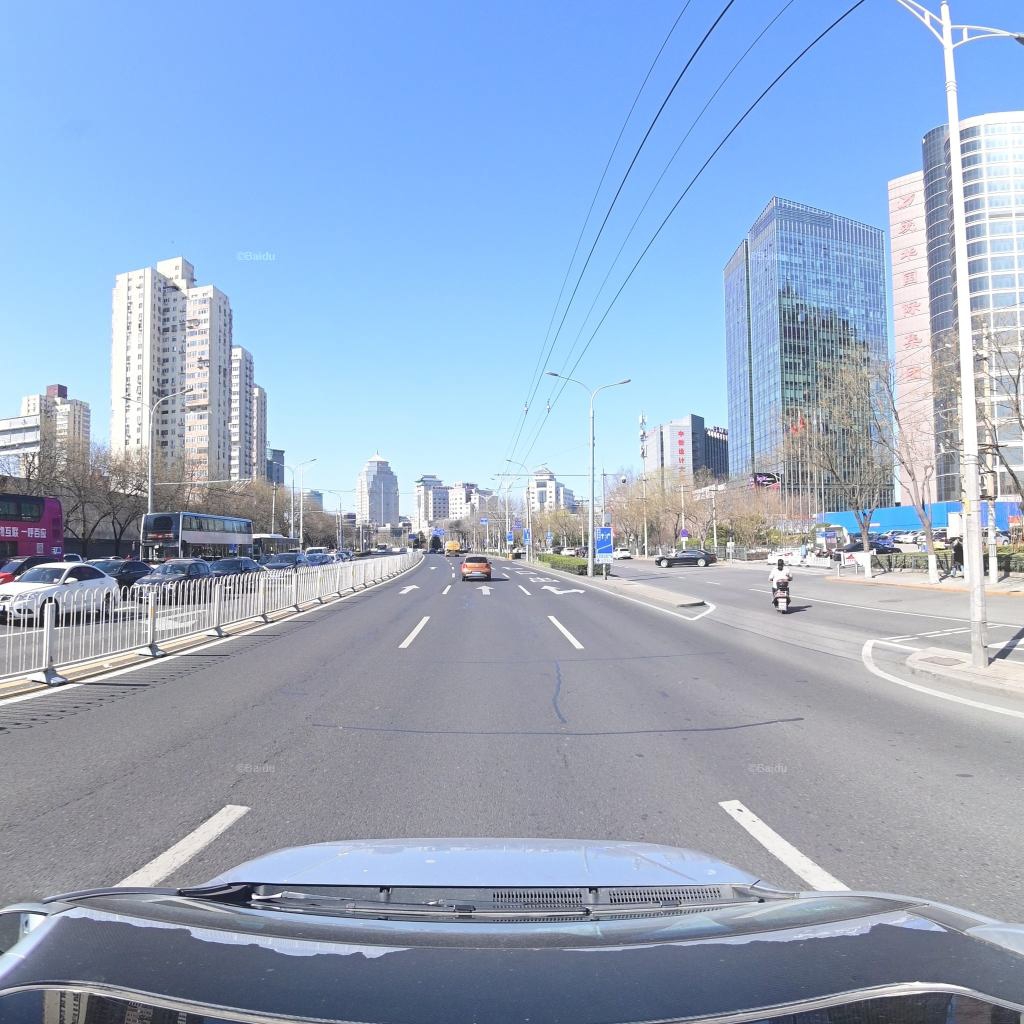
Region: Fengtai
Road damage annotations: transverse patch, longitudinal patch, transverse patch, longitudinal crack